Chest X-ray. View position: PA
Patient age: 51
Patient sex: M
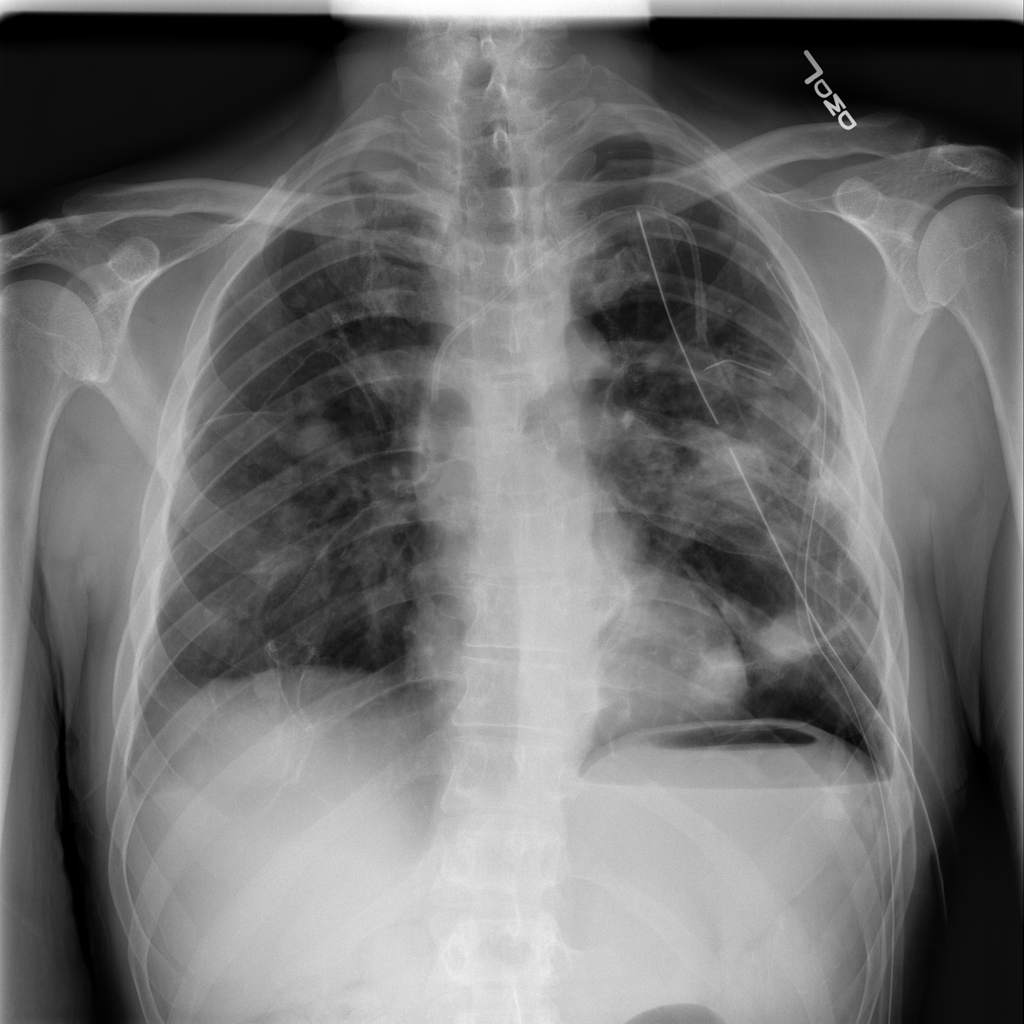
Finding: Pneumothorax